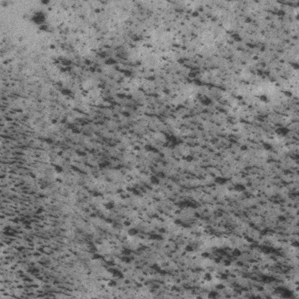
Label: frost